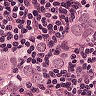
Metastatic tissue present: yes